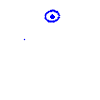
Particle: pion